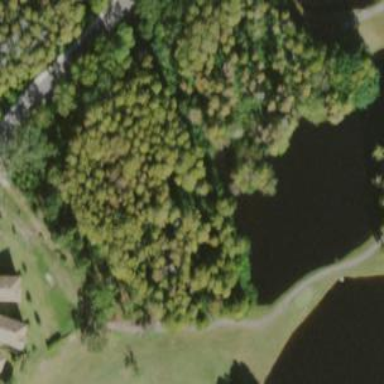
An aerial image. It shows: Water hazard on golf course. The hazard is natural water feature.